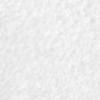
Label: no_change